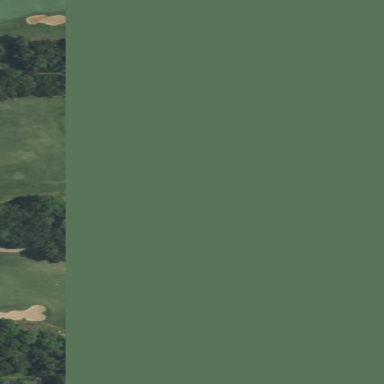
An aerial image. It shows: Grassy area designated as driving range for golf.